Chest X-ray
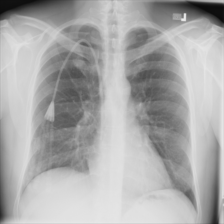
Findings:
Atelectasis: negative
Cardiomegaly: negative
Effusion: negative
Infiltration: negative
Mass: negative
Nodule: negative
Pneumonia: negative
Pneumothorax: negative
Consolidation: negative
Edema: negative
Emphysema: negative
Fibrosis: negative
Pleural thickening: negative
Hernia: negative